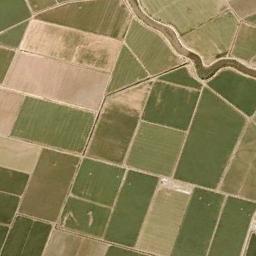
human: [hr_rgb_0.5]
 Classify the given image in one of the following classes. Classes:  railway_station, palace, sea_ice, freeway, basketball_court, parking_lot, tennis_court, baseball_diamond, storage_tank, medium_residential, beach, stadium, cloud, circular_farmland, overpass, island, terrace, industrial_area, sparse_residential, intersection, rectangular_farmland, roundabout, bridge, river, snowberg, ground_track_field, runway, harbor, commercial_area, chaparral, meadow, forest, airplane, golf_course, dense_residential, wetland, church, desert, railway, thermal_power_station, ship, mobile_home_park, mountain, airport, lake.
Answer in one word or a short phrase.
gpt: rectangular_farmland